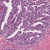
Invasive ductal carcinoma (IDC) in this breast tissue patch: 0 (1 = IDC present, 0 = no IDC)